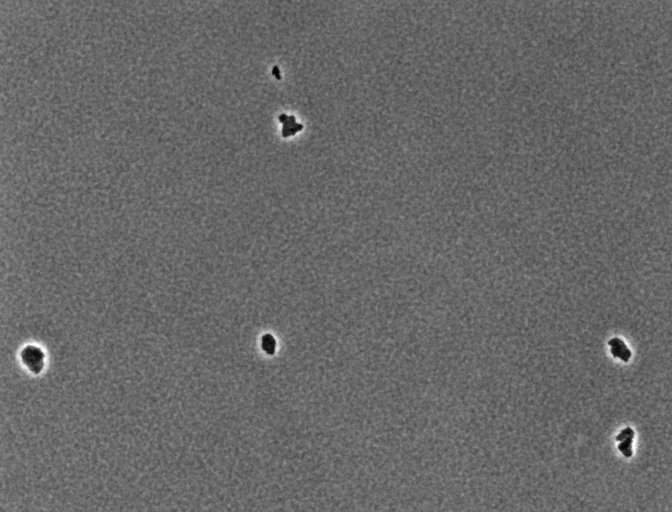
various_fewshot